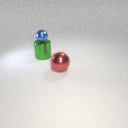
large red metal sphere to the right of large green metal cylinder